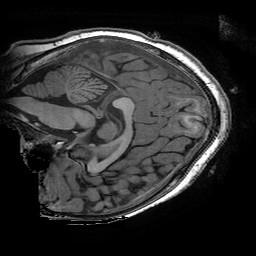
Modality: T1w
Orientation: sagittal
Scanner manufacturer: ge
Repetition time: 0.008096 s
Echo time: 0.00318 s